Question: So I have a grid with a background. Inside the grid is a WebView and then some space on the left hand side of the screen where I have just placed a Button for now.
As the program runs, the left hand bar (that shows the grid with the background and the button laid out on it) doesn't render, instead I get the background, no controls on it and a black triangle (or geometric shape) at the bottom.
I suspect it's an issue with the VM and the video driver. I had a similiar issue with WPF a few years ago and MS's response was that I had an incompatible video driver that was causing the form to not render correctly at all times (this is very much the same behavior).
What can I do to prevent this? I'm including an image.
I'm going to include the small XAML I used and then a screenshot of the behavior (The XAML I rekeyed by hand):
'''
<Grid>
<Grid.Background>
<ImageBrush ImageSource="Media/Background.jpg" />
</Grid.Background>
<TextBlock FontSize="24" Margin="15,15,0,0">Sample Label</TextBlock>
<WebView x:Name="wv1" Margin="250,0,0,0"></WebView>
<Button Content="Do Something" HorizontalAlignment="Left" Height="42" Margin="57,131,0,0" VerticalAlignment="Top" Width="170" Click="Button_Click1" />
</Grid>
'''

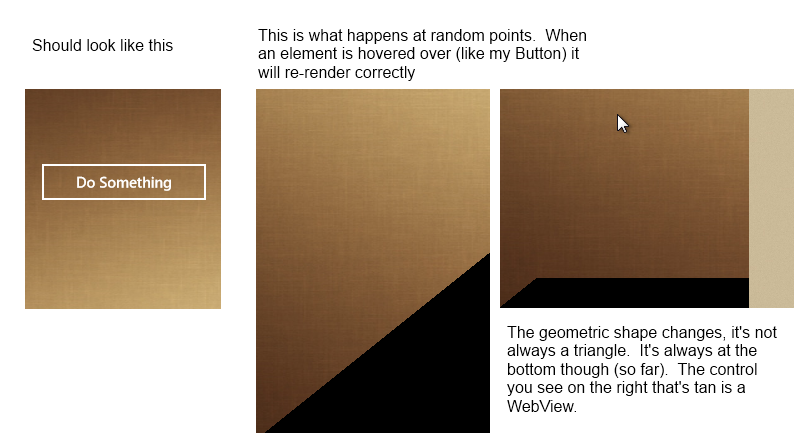
Answer: VMs don't work well with multimedia. You should expect all sorts of problems with video.